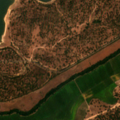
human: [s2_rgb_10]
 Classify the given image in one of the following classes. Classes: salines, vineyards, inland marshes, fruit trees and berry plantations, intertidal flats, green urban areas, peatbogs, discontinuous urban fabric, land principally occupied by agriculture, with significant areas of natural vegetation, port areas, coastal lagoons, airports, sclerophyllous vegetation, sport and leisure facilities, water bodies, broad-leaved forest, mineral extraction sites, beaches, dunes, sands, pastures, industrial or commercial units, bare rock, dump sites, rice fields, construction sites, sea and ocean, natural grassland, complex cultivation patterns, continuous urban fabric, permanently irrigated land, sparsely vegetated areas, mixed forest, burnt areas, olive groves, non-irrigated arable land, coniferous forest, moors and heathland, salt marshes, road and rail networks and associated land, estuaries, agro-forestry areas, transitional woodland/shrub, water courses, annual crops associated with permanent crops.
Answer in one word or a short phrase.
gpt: rice fields, agro-forestry areas, mixed forest, water bodies